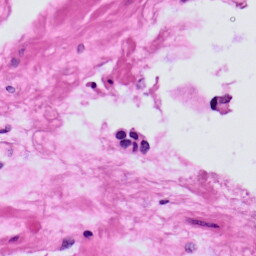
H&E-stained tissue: Prostate